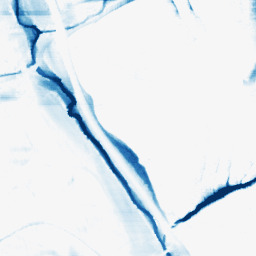
Category: morphological
Decomposition family: morphological_rect
Decomposition parameters: operation: closing
width: 50
height: 10
Upsampling method: cubic_catmull_rom
Upsampling parameters: scale: 8
Upsampling scale: 8